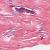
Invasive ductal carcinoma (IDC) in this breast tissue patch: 1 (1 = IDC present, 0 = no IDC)